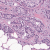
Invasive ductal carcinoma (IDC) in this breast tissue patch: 1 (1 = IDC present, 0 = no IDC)